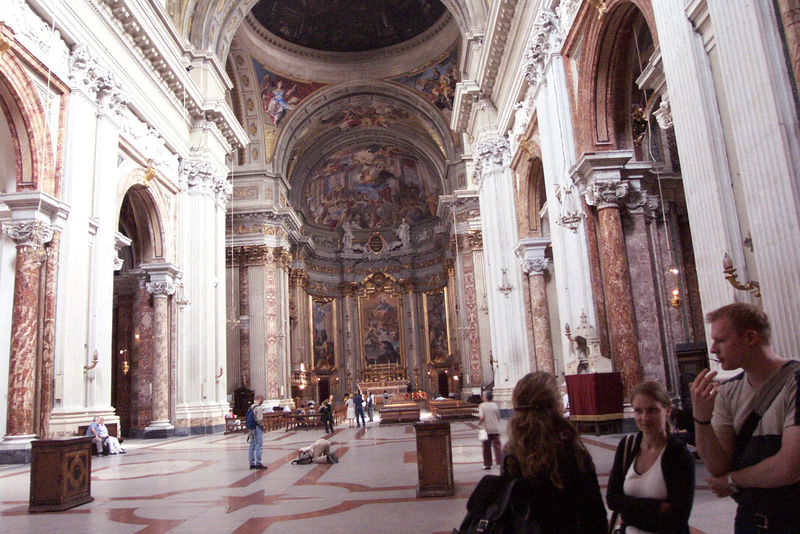
Titel: S. Ignazio, Rom
Standort: Rom, S. Ignazio (EU - I - Latium)
Schlagwörter: gemälde, mann, frauen, menschen, frau, holz, lampen, marmor, männer, raum, reden, säule, säulen, weiss, rot, leute, malerei, ornament, wand, barock, stehen, bild, innenraum, kirche, boden, gold, decke, innen, kind, rosa, bogen, besucher, figuren, rundbogen, kuppel, fliessen, ornamente, wandmalerei, stuck, hoch, foto, bögen, gewölbe, vergoldet, kuppeln, dom, beten, altar, kapitelle, kathedrale, rom, kapitell, plastiken, statuen, fresko, museum, wien, rucksack, privat, steinboden, tourist, vergoldung, süddeutschland, petersdom, barok, touristen, menschne, st. peter, tuck, kanellur, titten, petersom, church, gemählde, marmoer, ttouristen, touris